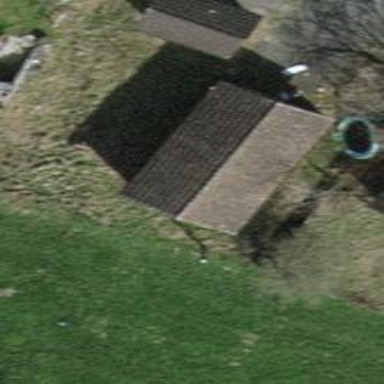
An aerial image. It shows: Garage.